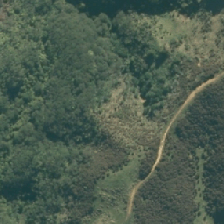
Land cover: high_producing_grassland